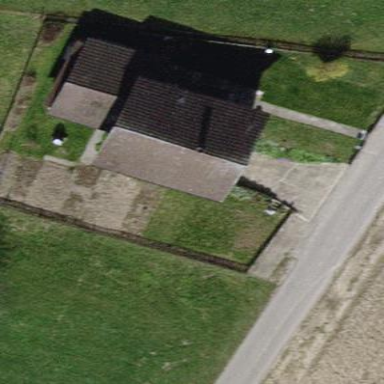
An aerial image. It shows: Detached building.